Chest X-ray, PA view. Patient: 68 years old, sex F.
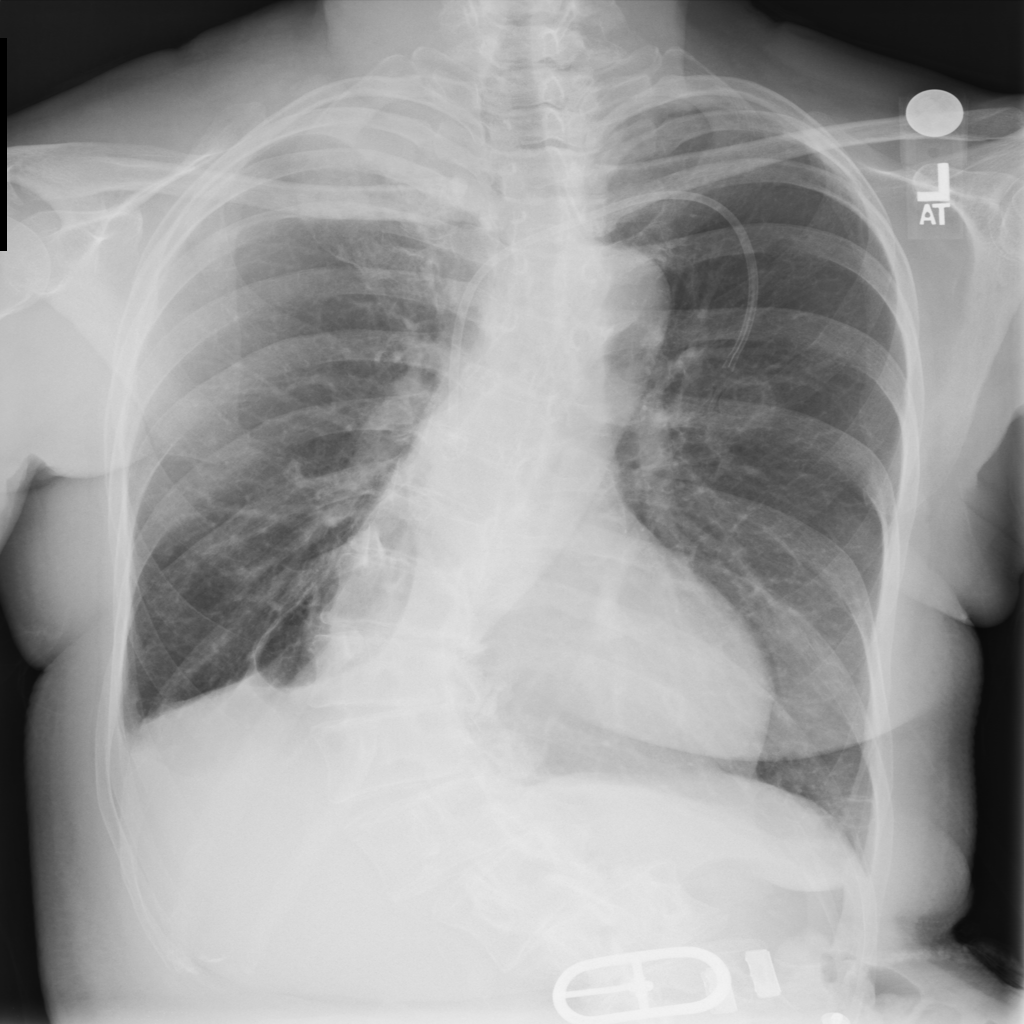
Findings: No Finding